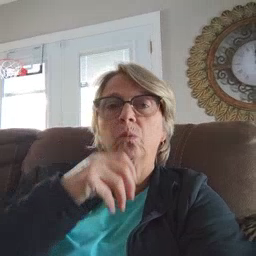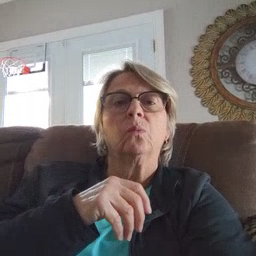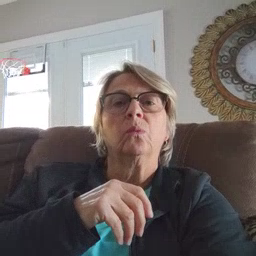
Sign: clown